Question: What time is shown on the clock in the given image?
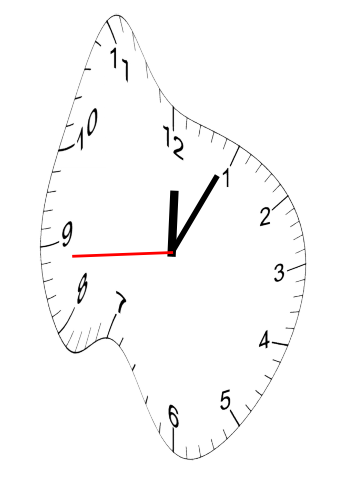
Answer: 12:04:44